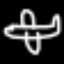
Label: airplane